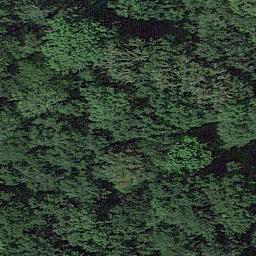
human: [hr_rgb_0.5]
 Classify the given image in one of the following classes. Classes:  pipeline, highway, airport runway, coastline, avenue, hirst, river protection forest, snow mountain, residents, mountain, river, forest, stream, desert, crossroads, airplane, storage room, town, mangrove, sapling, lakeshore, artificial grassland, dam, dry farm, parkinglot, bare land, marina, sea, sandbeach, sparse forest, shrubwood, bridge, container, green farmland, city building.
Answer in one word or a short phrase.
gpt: forest